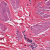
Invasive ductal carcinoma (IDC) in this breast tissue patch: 0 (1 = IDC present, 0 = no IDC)